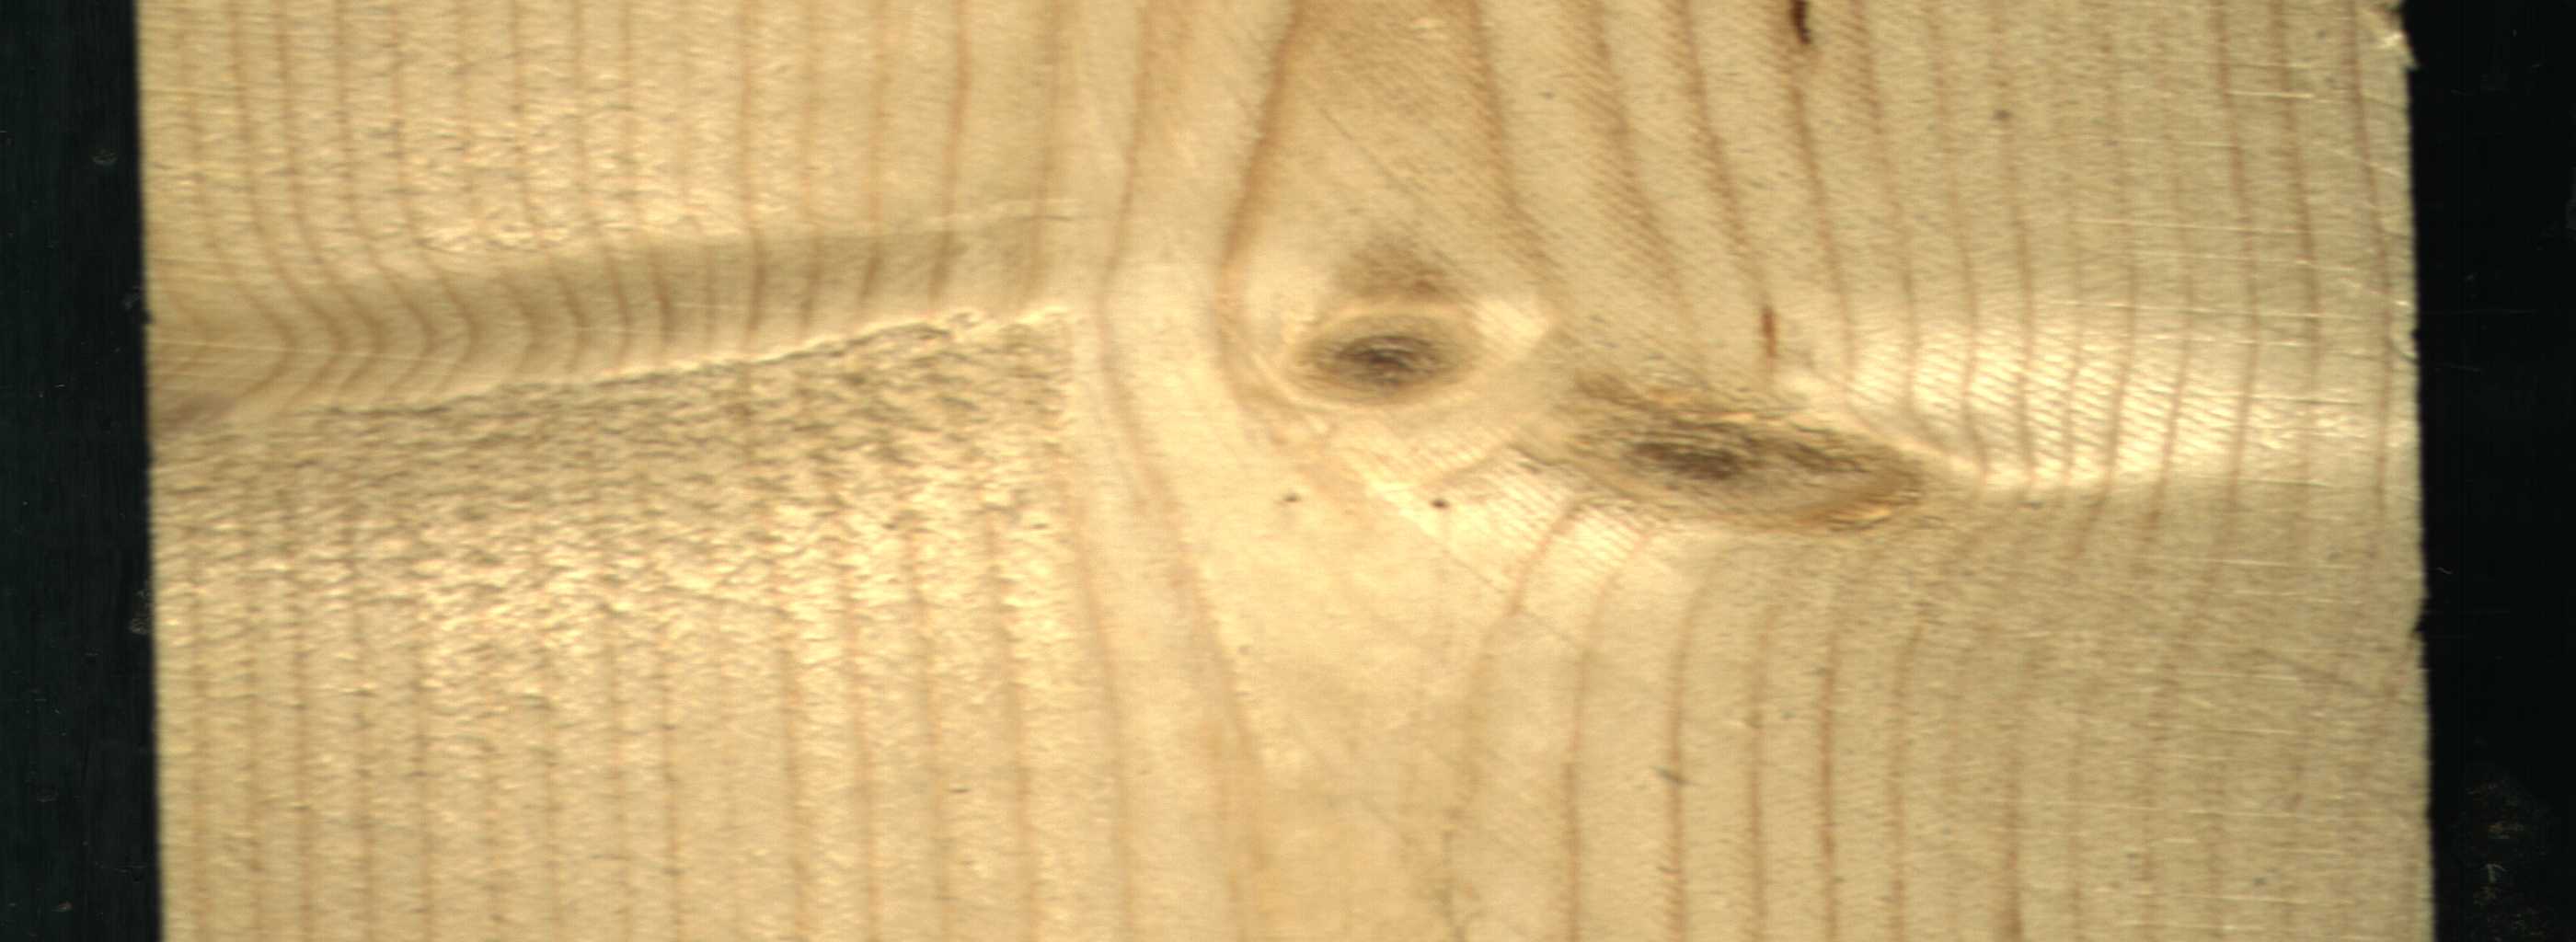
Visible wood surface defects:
resin
Live_Knot
Live_Knot